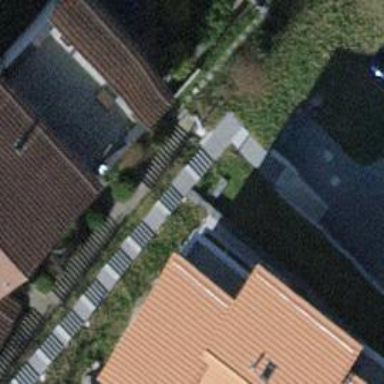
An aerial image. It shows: Road with steps.